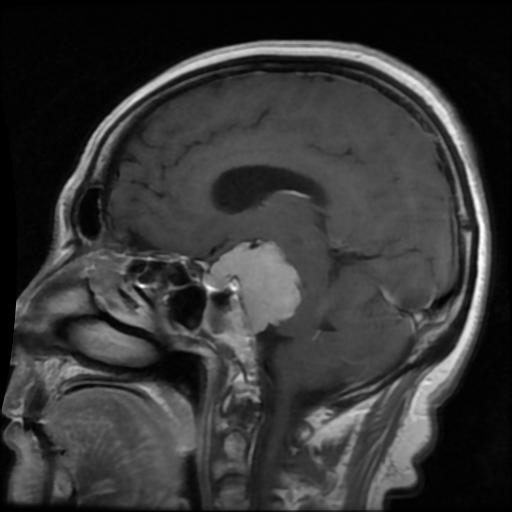
Label: meningioma